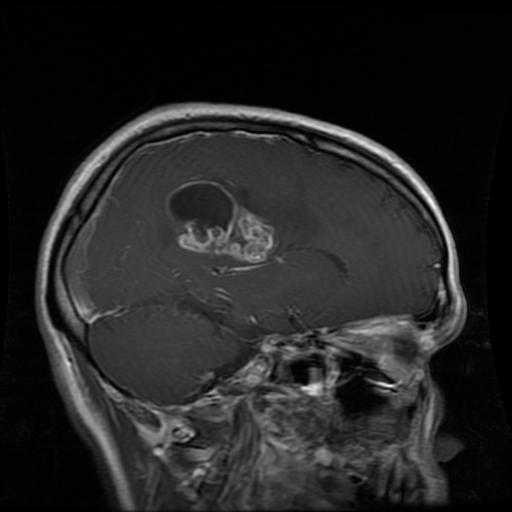
Label: glioma